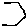
Label: hexagon